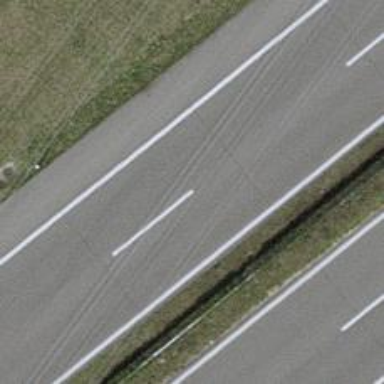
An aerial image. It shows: Motorway.